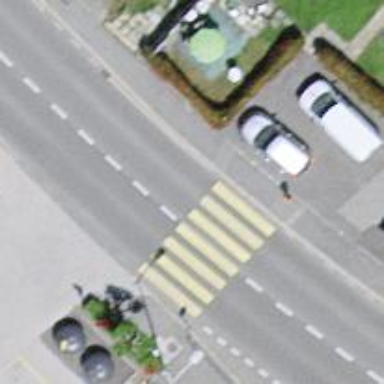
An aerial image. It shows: Uncontrolled road crossing with markings.